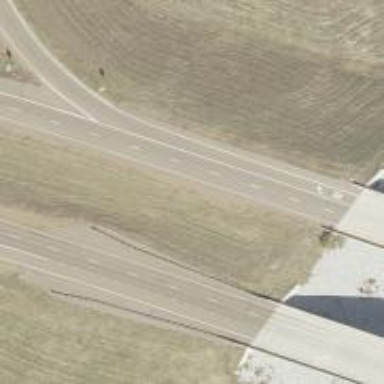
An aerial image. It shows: Dual carriageway trunk highway with asphalt surface. It is expressway.